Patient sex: M
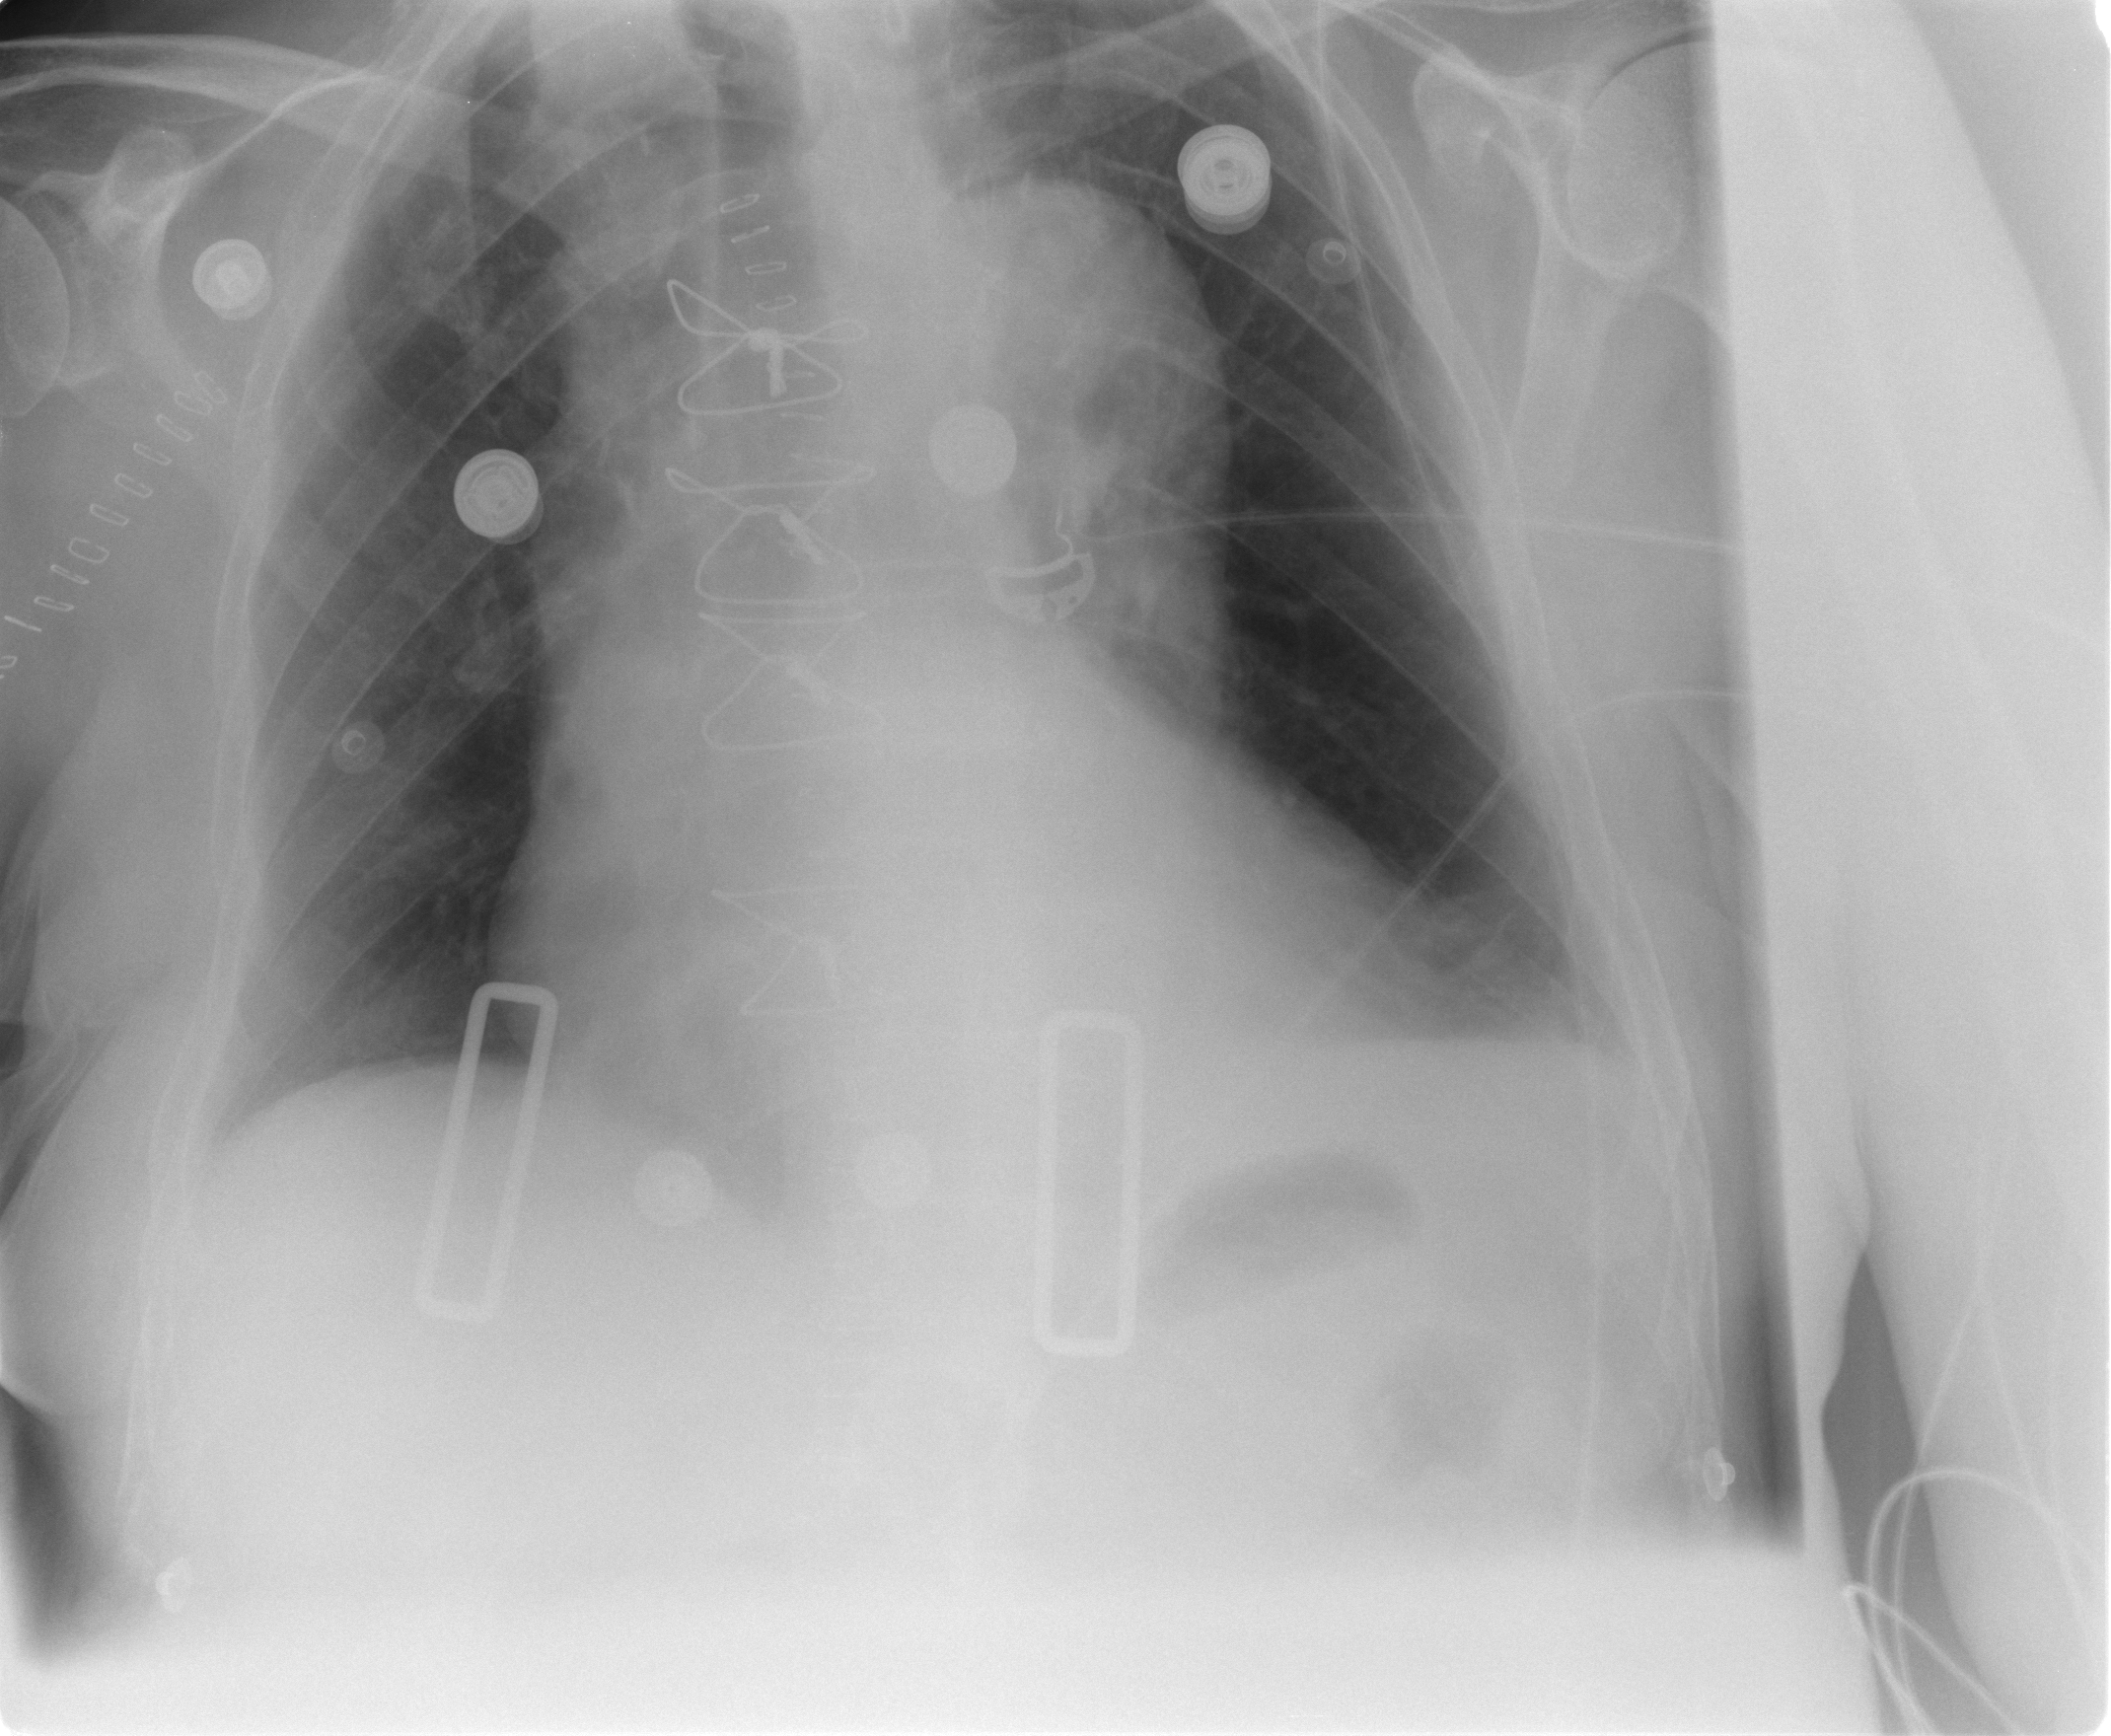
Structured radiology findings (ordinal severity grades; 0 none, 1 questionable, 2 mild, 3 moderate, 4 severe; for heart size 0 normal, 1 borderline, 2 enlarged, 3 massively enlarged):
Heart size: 2
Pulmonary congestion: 0
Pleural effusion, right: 2
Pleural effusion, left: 2
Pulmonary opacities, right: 0
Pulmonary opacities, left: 0
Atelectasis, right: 2
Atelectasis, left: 2